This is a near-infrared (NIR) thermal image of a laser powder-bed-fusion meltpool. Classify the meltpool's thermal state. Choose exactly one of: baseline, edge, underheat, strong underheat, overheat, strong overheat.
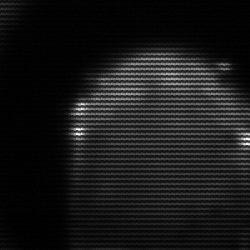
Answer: edge